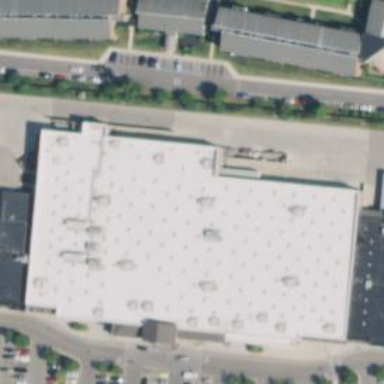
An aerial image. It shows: Retail building housing supermarket.